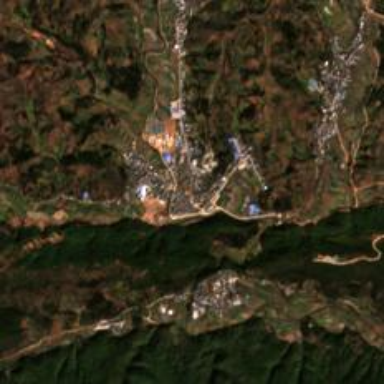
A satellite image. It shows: Ethnic township within town.